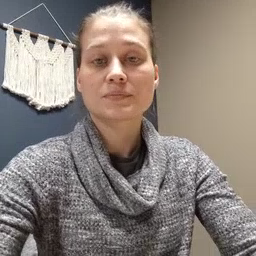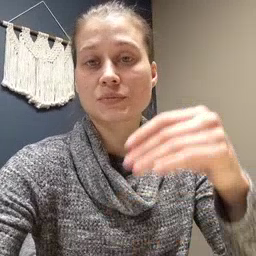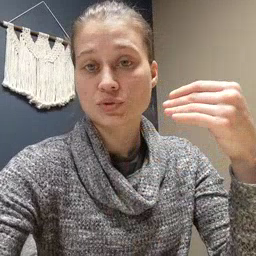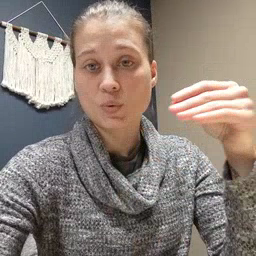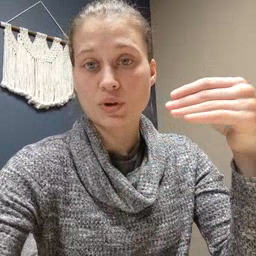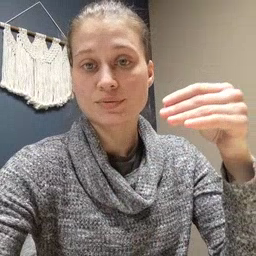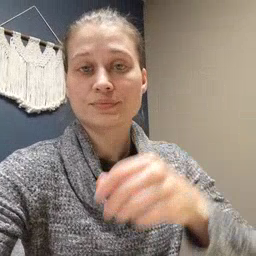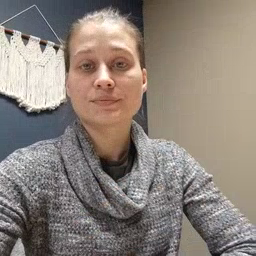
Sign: store